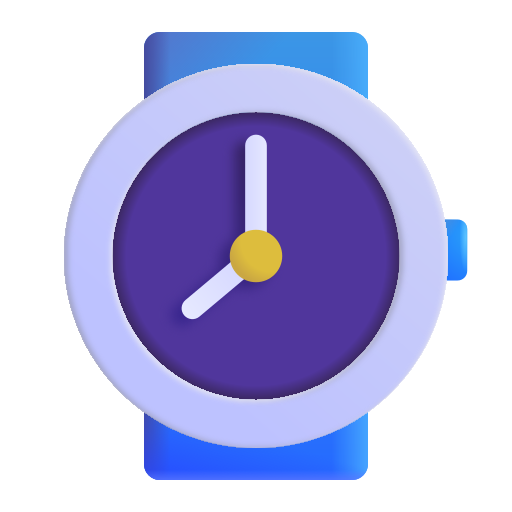
watch color